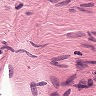
Metastatic tissue present: no